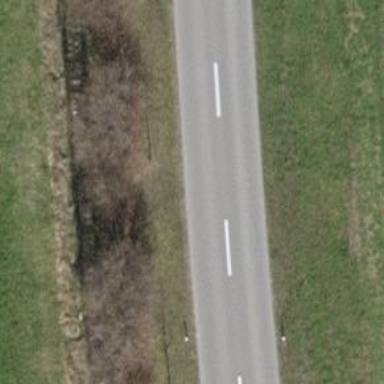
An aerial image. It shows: Asphalt road classified as tertiary.